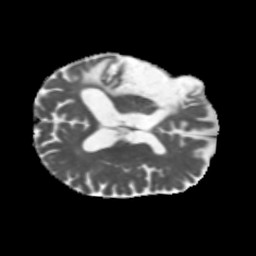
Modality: MD
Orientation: axial
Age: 71
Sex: male
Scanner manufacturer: siemens
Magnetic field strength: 3 T
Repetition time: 5.47 s
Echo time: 0.0854 s